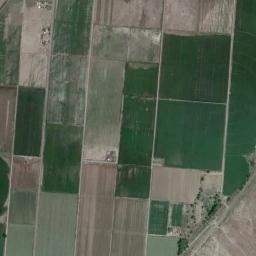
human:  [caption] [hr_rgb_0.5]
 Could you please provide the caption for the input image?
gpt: There are many rectangular farmlands of different sizes and shades .

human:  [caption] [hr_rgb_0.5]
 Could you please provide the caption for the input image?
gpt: Many dark green, light green, and tan mixed rectangular farm fields of different sizes .

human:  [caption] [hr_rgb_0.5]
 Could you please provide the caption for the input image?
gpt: There are some deep green and bare rectangular farmland .

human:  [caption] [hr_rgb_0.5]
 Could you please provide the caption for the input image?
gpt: Several rectangular farmlands of different colors and sizes are neatly arranged on the ground .

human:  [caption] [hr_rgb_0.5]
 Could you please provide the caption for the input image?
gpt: There are many rectangular farmlands of different sizes and different colors .